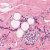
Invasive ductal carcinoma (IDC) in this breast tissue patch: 1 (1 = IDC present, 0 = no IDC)